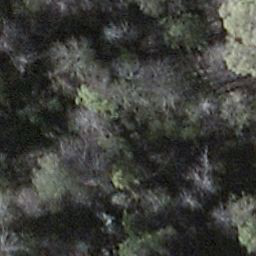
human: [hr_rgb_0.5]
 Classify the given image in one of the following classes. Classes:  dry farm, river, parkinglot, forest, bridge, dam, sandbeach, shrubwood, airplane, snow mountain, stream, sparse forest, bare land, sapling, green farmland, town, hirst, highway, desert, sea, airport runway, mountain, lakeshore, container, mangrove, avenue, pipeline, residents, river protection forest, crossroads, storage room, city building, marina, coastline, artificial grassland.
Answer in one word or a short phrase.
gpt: shrubwood